Question: I have A MapView with Multiple annotations. But I need to put different images to annotations according to JSON value.

This is what I want to do... Need to add Different Images to pins according to the JSON value.
is there any one has a idea how to do that? Please help and that would be very helpful.
Thanks
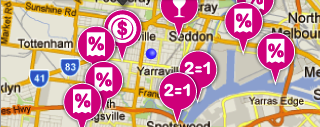
Answer: You can use the delegate method:
-(MKAnnotationView *)mapView:(MKMapView *)mapView viewForAnnotation:(id )annotation
and according to your JSON values you can set the image:
The below is my sample code:
'''
UIImage * flagImage = nil;
if(Your JSON Values)
flagImage = [UIImage imageNamed:@"darkgreendot.png"];
else if(....)
flagImage = [UIImage imageNamed:@"orangedot.png"];
else
flagImage = [UIImage imageNamed:@"bluedot.png"];
CGRect resizeRect;
resizeRect.size = flagImage.size;
resizeRect.origin = (CGPoint){0.0f, 0.0f};
UIGraphicsBeginImageContext(resizeRect.size);
[flagImage drawInRect:resizeRect];
UIImage *resizedImage = UIGraphicsGetImageFromCurrentImageContext();
UIGraphicsEndImageContext();
annotationView.image = resizedImage;
'''